Question: I have generated Admin namespaced Controllers for all my default models as follows:
'''
rails g scaffold_controller admin/categories name:string slug:string description:string icon_xlarge:string icon_large:string icon_medium:string icon_small:string status:integer
'''
This generated the following files:
'''
Harshas-MacBook-Pro:nomad harshamv$ rails g scaffold_controller admin/categories name:string slug:string description:string icon_xlarge:string icon_large:string icon_medium:string icon_small:string status:integer
Plural version of the model detected, using singularized version. Override with --force-plural.
create app/controllers/admin/categories_controller.rb
invoke erb
create app/views/admin/categories
create app/views/admin/categories/index.html.erb
create app/views/admin/categories/edit.html.erb
create app/views/admin/categories/show.html.erb
create app/views/admin/categories/new.html.erb
create app/views/admin/categories/_form.html.erb
invoke test_unit
create test/controllers/admin/categories_controller_test.rb
'''
'''
class Category < ActiveRecord::Base
extend FriendlyId
friendly_id :name, use: :slugged
has_and_belongs_to_many :venues
end
'''
'''
class Admin::CategoriesController < ApplicationController
before_action :set_admin_category, only: [:show, :edit, :update, :destroy]
# GET /admin/categories
def index
@admin_categories = Admin::Category.all
end
# GET /admin/categories/1
def show
end
# GET /admin/categories/new
def new
@admin_category = Admin::Category.new
end
# GET /admin/categories/1/edit
def edit
end
# POST /admin/categories
def create
@admin_category = Admin::Category.new(admin_category_params)
if @admin_category.save
redirect_to @admin_category, notice: 'Category was successfully created.'
else
render :new
end
end
# PATCH/PUT /admin/categories/1
def update
if @admin_category.update(admin_category_params)
redirect_to @admin_category, notice: 'Category was successfully updated.'
else
render :edit
end
end
# DELETE /admin/categories/1
def destroy
@admin_category.destroy
redirect_to admin_categories_url, notice: 'Category was successfully destroyed.'
end
private
# Use callbacks to share common setup or constraints between actions.
def set_admin_category
@admin_category = Admin::Category.find(params[:id])
end
# Only allow a trusted parameter "white list" through.
def admin_category_params
params.require(:admin_category).permit(:name, :slug, :description, :icon_xlarge, :icon_large, :icon_medium, :icon_small, :status)
end
end
'''
'''
<h1>Listing admin_categories</h1>
<table>
<thead>
<tr>
<th>Name</th>
<th>Slug</th>
<th>Description</th>
<th>Icon xlarge</th>
<th>Icon large</th>
<th>Icon medium</th>
<th>Icon small</th>
<th>Status</th>
<th colspan="3"></th>
</tr>
</thead>
<tbody>
<% @admin_categories.each do |admin_category| %>
<tr>
<td><%= admin_category.name %></td>
<td><%= admin_category.slug %></td>
<td><%= admin_category.description %></td>
<td><%= admin_category.icon_xlarge %></td>
<td><%= admin_category.icon_large %></td>
<td><%= admin_category.icon_medium %></td>
<td><%= admin_category.icon_small %></td>
<td><%= admin_category.status %></td>
<td><%= link_to 'Show', admin_category %></td>
<td><%= link_to 'Edit', edit_admin_category_path(admin_category) %></td>
<td><%= link_to 'Destroy', admin_category, method: :delete, data: { confirm: 'Are you sure?' } %></td>
</tr>
<% end %>
</tbody>
</table>
<br>
<%= link_to 'New Category', new_admin_category_path %>
'''
## My Attempts
I edited the Controller as below
'''
# GET /admin/categories
def index
@admin_categories = Category.all
end
# GET /admin/categories/1
def show
end
# GET /admin/categories/new
def new
@admin_category = Category.new
end
# GET /admin/categories/1/edit
def edit
end
# POST /admin/categories
def create
@admin_category = Category.new(admin_category_params)
if @admin_category.save
redirect_to @admin_category, notice: 'Category was successfully created.'
else
render :new
end
end
'''
When I go to 'localhost/admin/categories' and click "NEW category", I get the following error now:

'''
Rails.application.routes.draw do
# Admin Routing
namespace :admin do
resources :categories, :cities, :countries, :lists, :oauths, :regions, :tags, :users, :user_groups, :venues, :venue_photos, :venue_reviews
end
end
'''
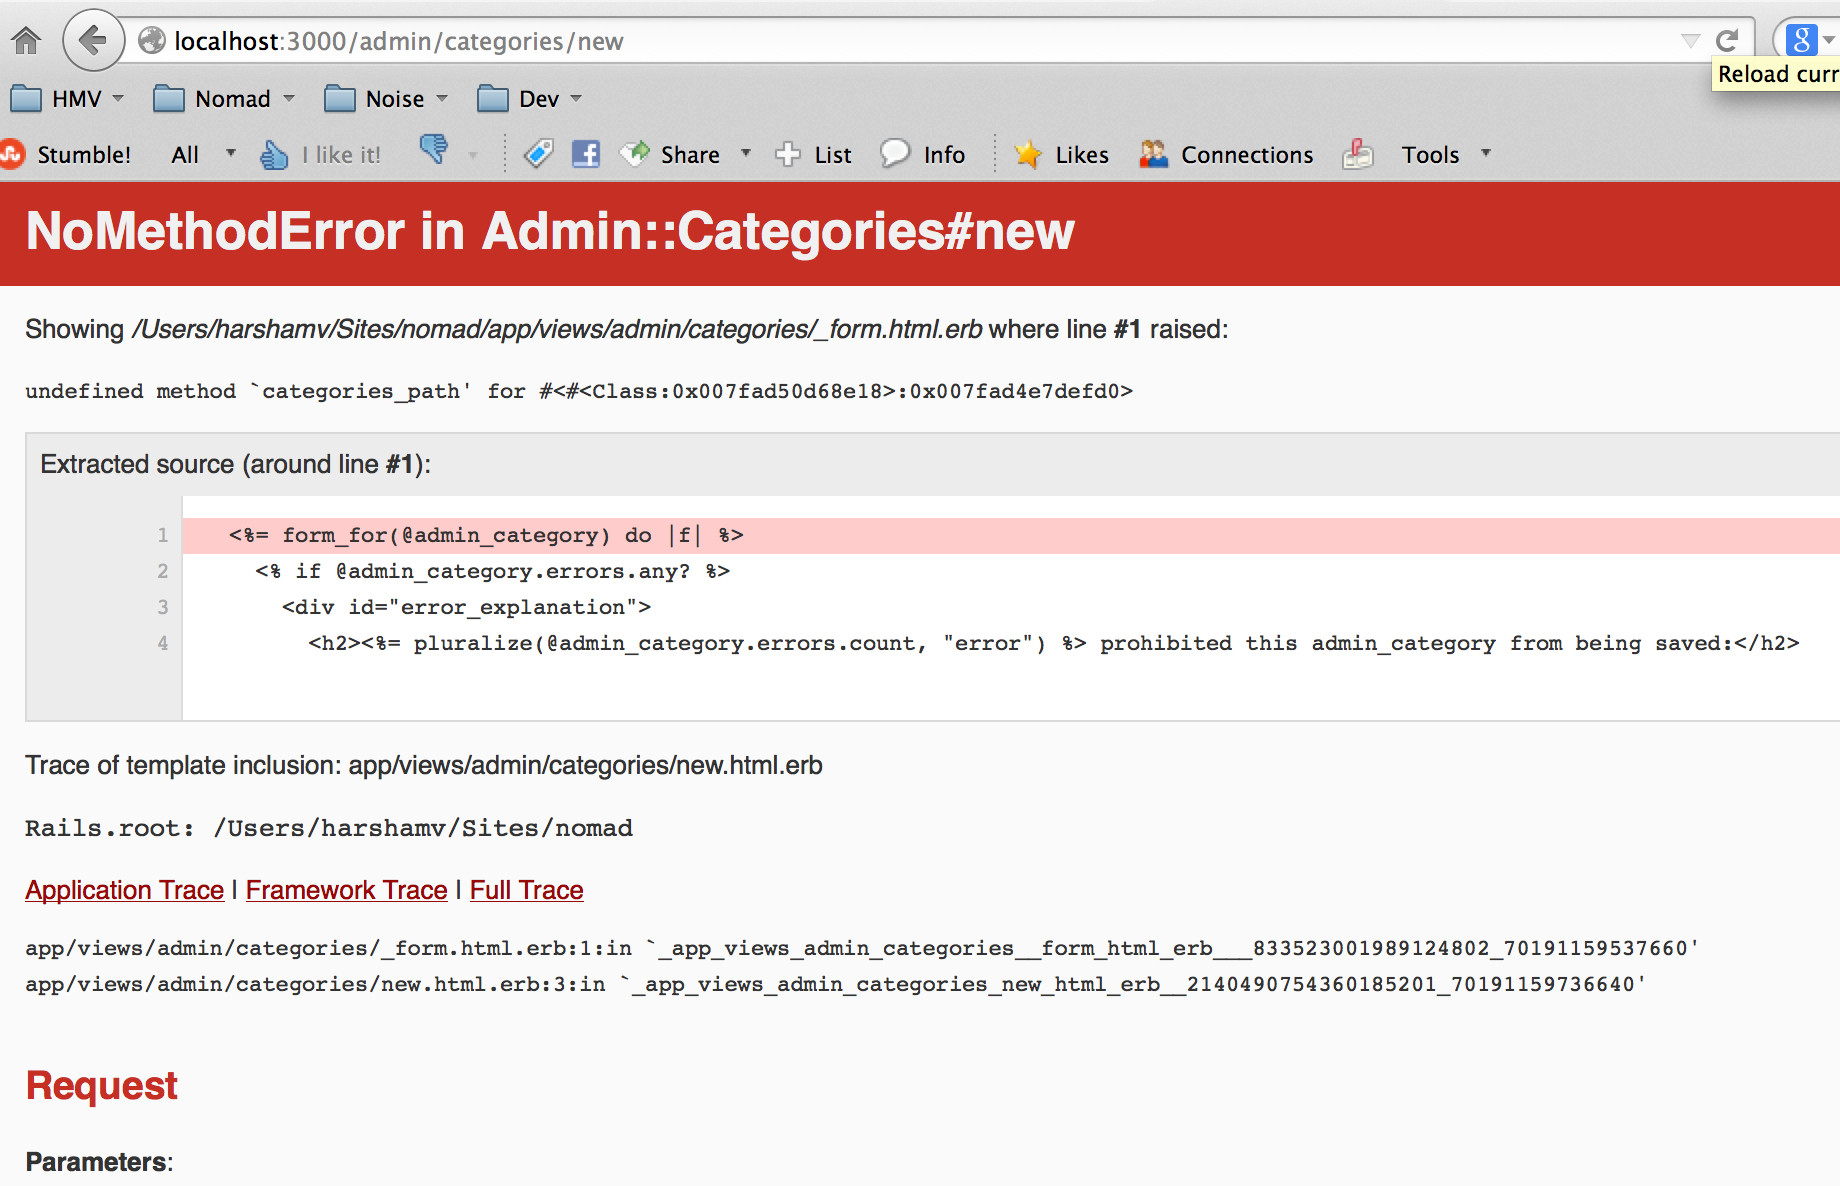
Answer: You have 'resources :categories' defined under the 'namespace :admin' in your 'routes.rb',so this line in your 'views/admins/categories/_form.html.erb'
'''
<%= form_for(@admin_category) do |f| %>
'''
should be
'''
<%= form_for([:admin, @admin_category]) do |f| %>
'''
For more info,refer this <URL>
The second error is because of this line
'''
params.require(:admin_category).permit(:name, :slug, :description, :icon_xlarge, :icon_large, :icon_medium, :icon_small, :status)
'''
It should be
'''
params.require(:category).permit(:name, :slug, :description, :icon_xlarge, :icon_large, :icon_medium, :icon_small, :status)
'''